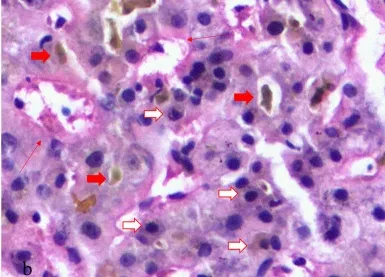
Pathological changes in a liver puncture. (b) Panlobular hepatitis with lymphoplasmacytic infiltration (white arrow), hemorrhage of sinus endothelium (arrow), and cholestasis of capillary bile duct (red arrow) (200, hematoxylin-eosin staining).
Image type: pathology (h&e)